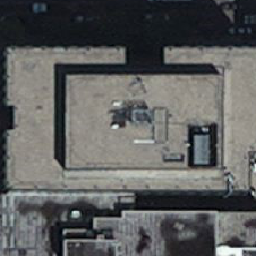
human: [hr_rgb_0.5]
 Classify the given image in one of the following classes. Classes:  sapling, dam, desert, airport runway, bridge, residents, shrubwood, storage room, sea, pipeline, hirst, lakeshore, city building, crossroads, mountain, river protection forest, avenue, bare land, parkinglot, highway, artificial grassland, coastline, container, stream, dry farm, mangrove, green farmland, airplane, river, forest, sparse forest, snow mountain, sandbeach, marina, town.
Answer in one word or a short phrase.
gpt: city building